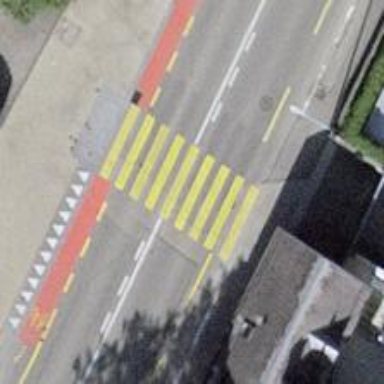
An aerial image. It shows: Marked crossing on the road.